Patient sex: M
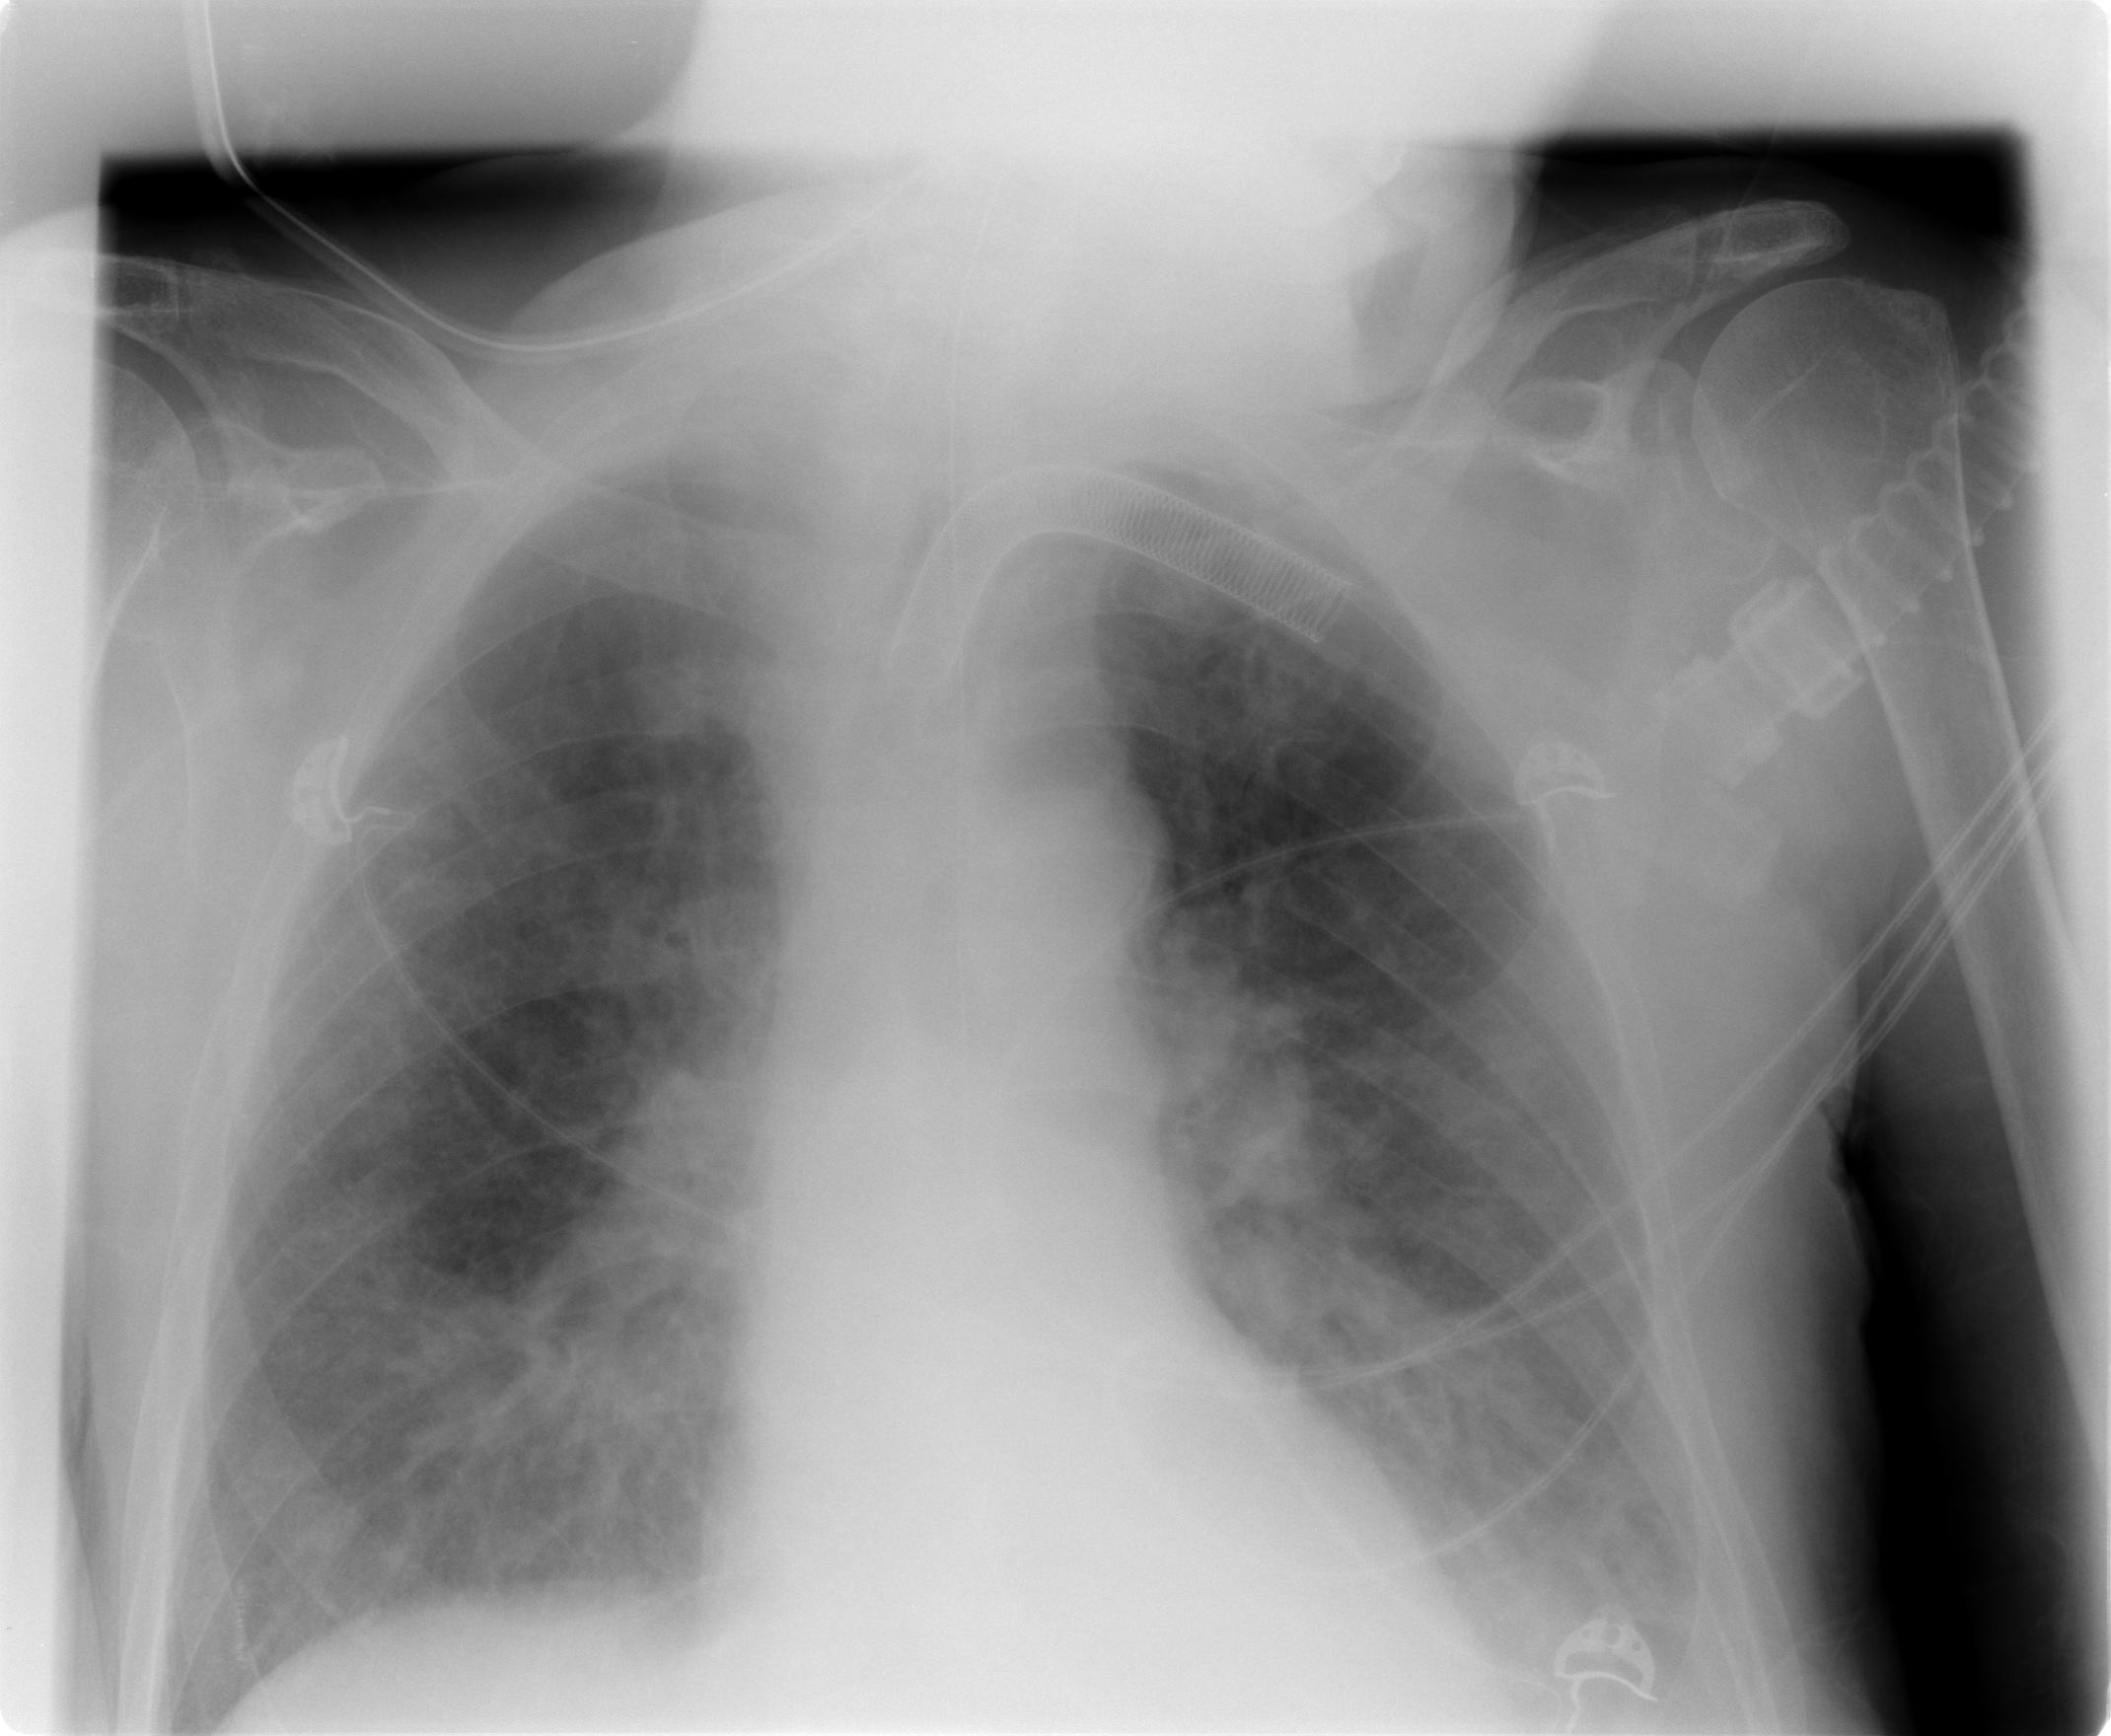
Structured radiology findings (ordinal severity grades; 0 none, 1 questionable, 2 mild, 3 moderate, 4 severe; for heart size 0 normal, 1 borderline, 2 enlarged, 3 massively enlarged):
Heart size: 0
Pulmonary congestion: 1
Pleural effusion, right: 1
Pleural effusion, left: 2
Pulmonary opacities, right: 2
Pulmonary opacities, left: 2
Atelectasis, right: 2
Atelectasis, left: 2